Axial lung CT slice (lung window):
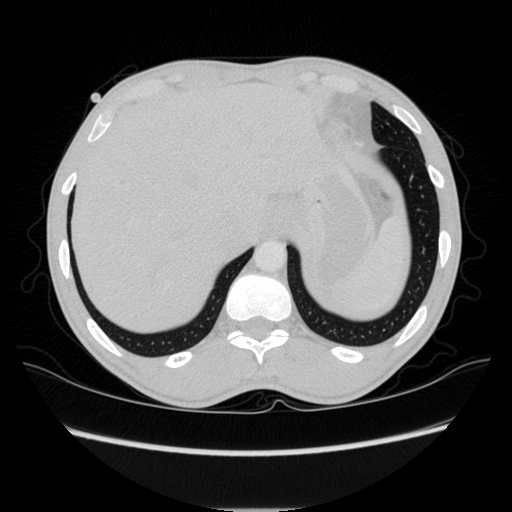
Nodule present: no